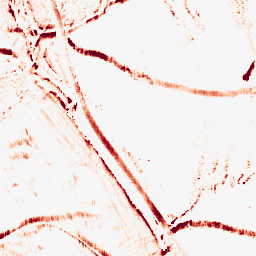
Category: morphological
Decomposition family: morphological_rect
Decomposition parameters: operation: opening
width: 5
height: 10
Upsampling method: sinc_hamming
Upsampling parameters: scale: 2
kernel_size: 8
Upsampling scale: 2